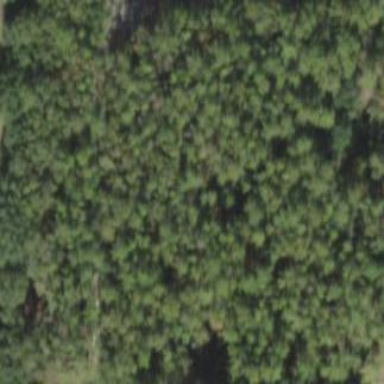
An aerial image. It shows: Forest area predominantly covered with needle-leaved trees.